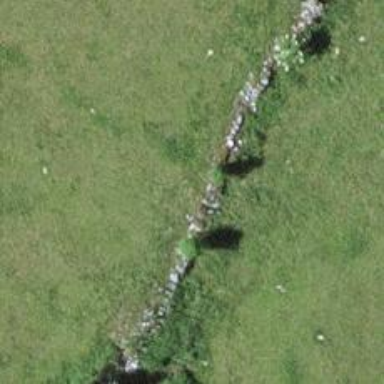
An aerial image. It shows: Dry stone wall barrier.